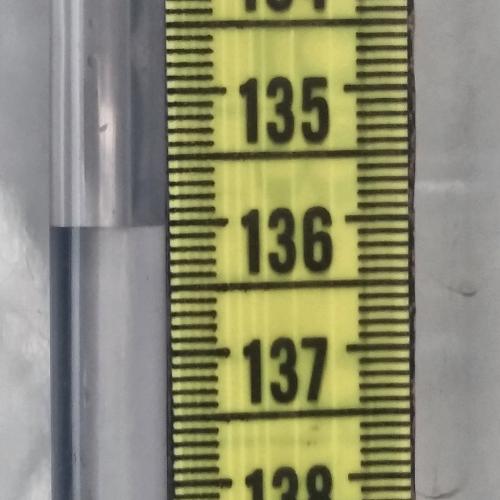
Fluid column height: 136.0 cm